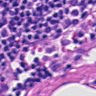
Metastatic tissue present: no